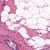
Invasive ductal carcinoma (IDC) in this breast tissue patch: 0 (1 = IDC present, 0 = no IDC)